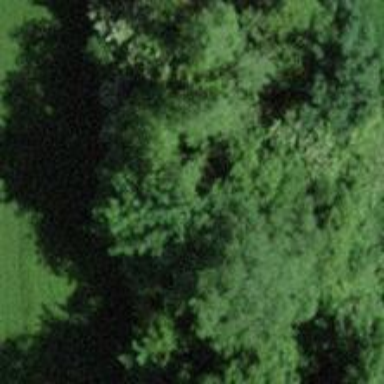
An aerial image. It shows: Row of broadleaved trees.